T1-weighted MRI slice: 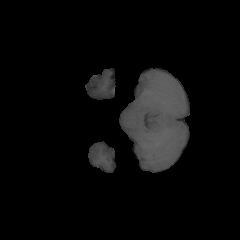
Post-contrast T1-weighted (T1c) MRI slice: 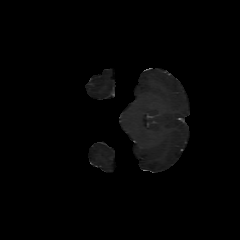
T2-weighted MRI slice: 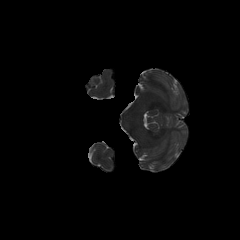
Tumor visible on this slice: no